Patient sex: F
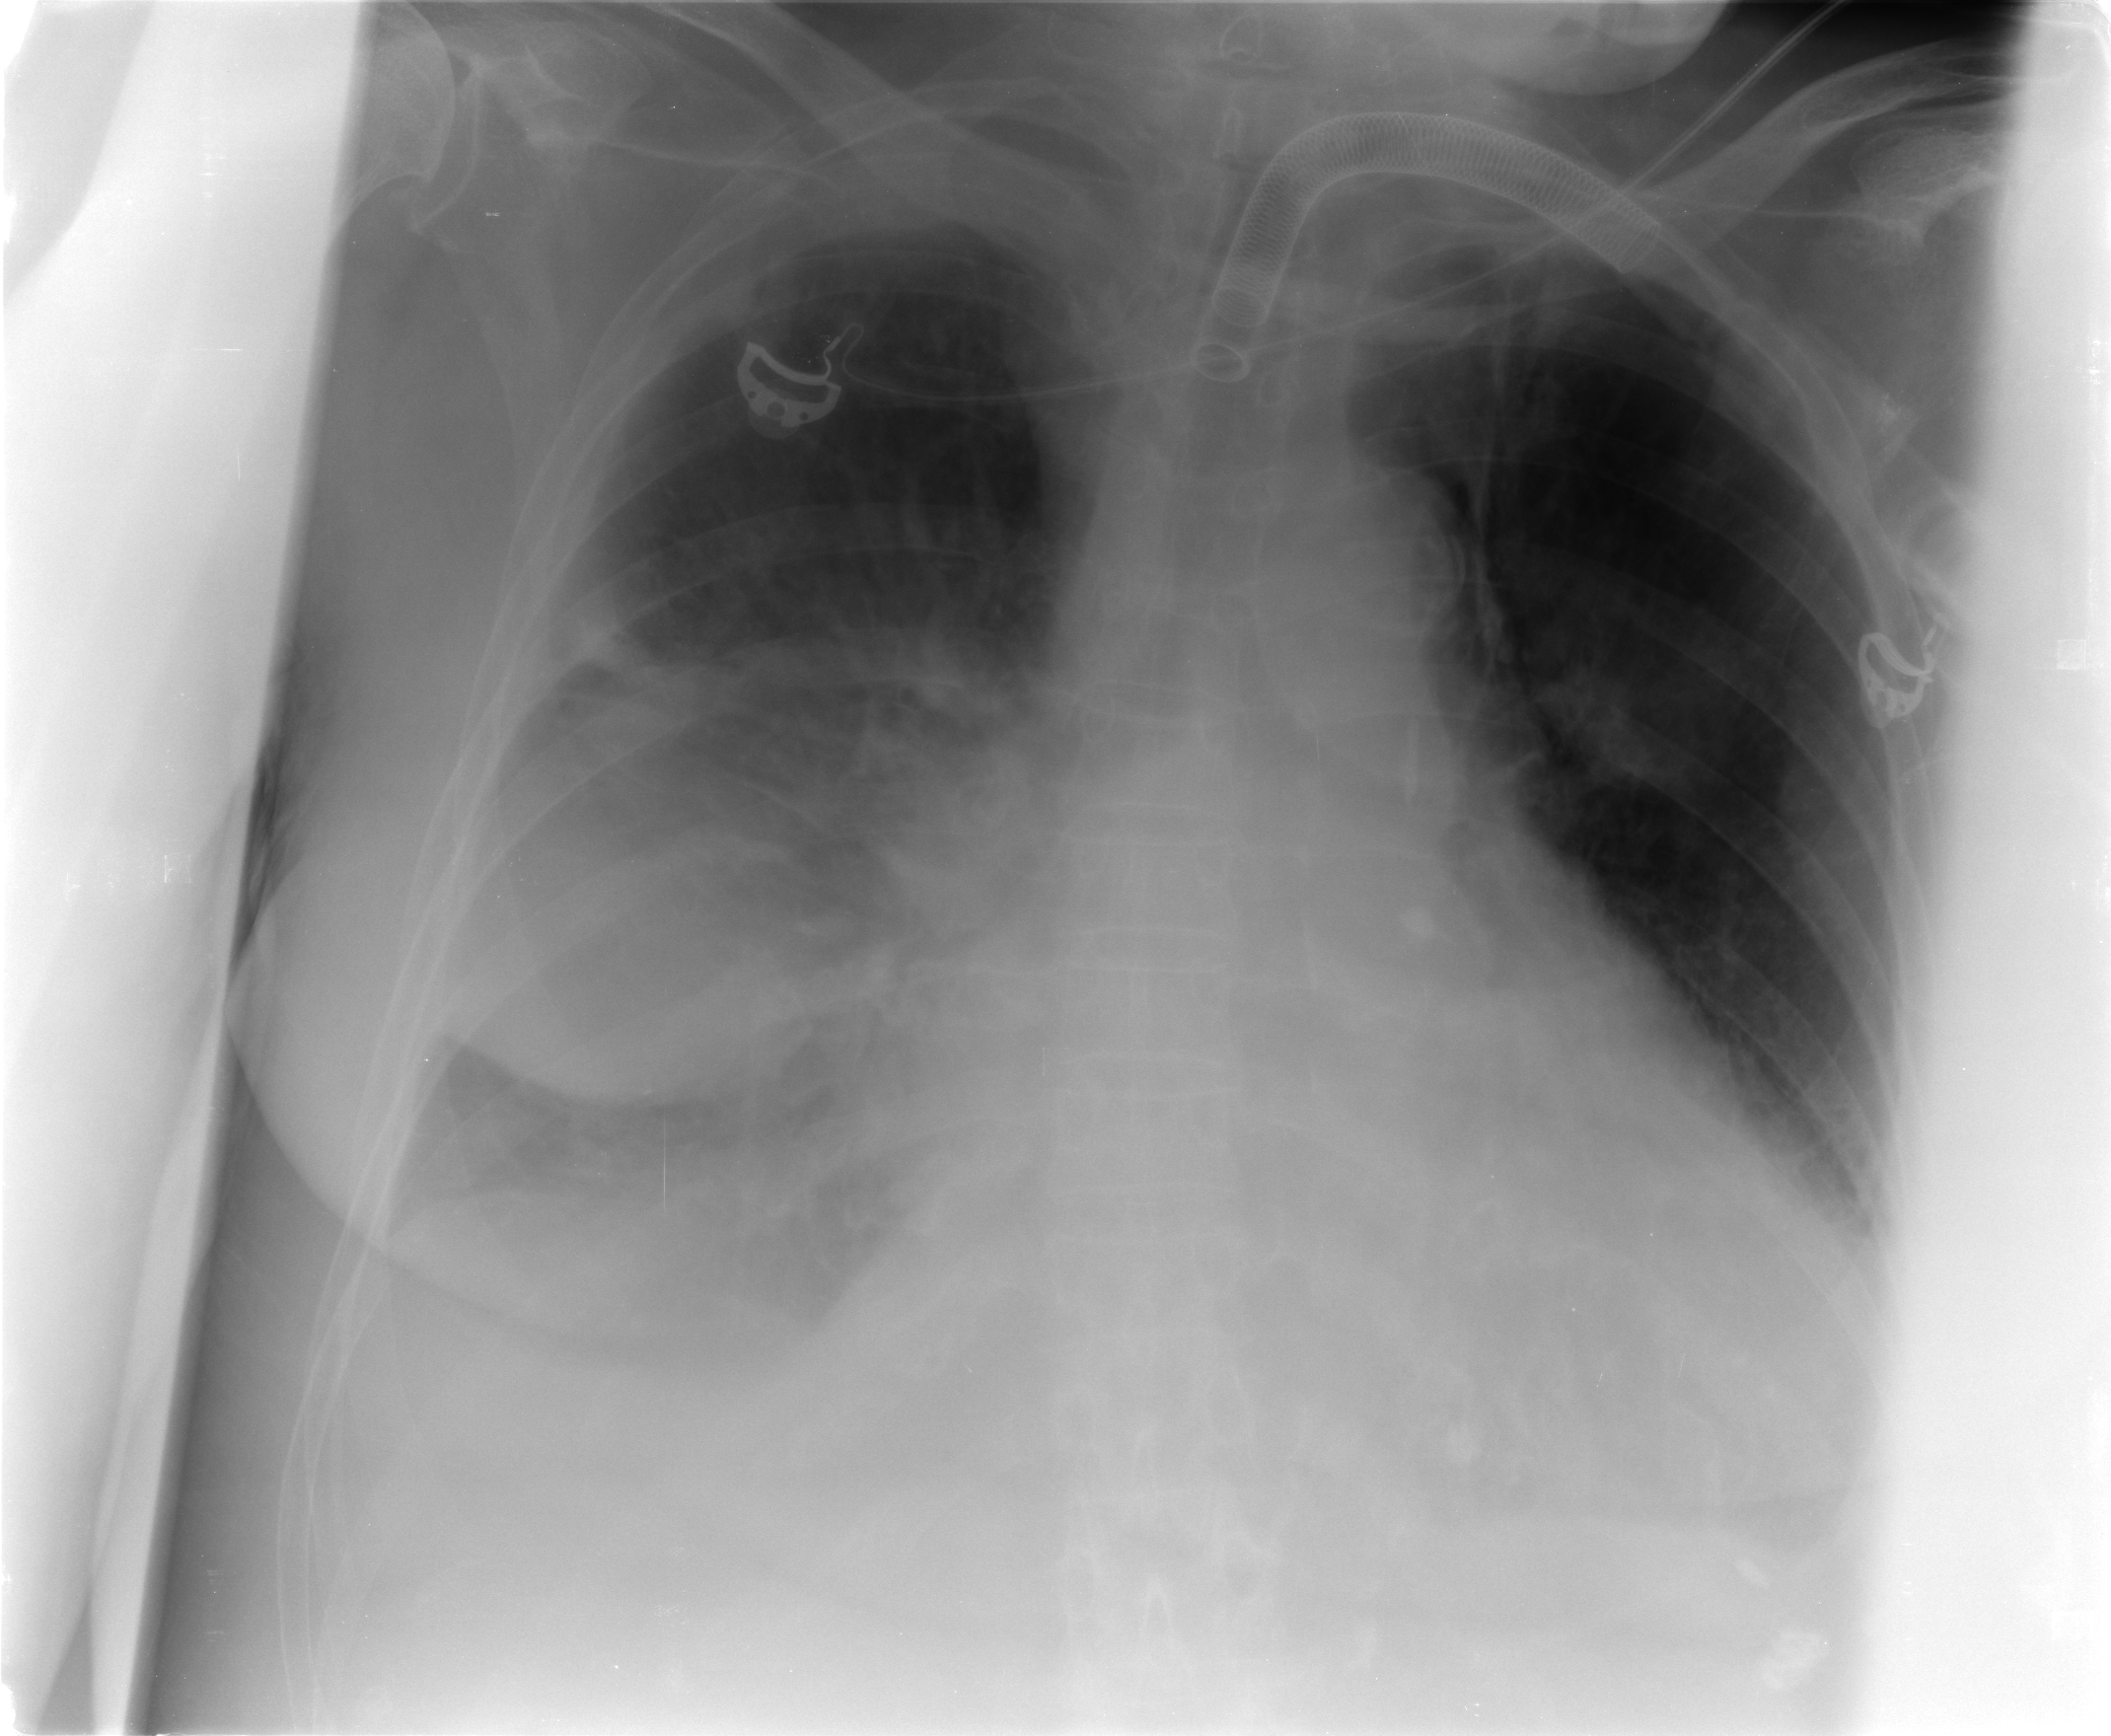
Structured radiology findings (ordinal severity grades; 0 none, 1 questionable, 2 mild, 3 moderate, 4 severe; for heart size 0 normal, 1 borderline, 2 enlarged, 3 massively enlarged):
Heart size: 2
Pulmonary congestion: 2
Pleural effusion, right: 4
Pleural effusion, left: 2
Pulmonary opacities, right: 0
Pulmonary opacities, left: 0
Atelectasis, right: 3
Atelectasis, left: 2